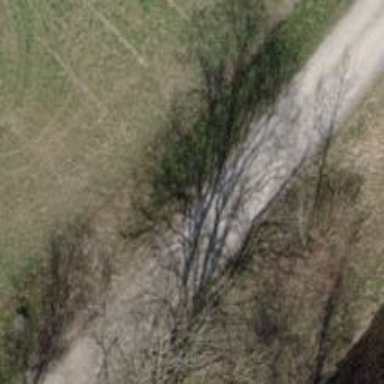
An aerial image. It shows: Track with fine gravel surface graded as grade 2.